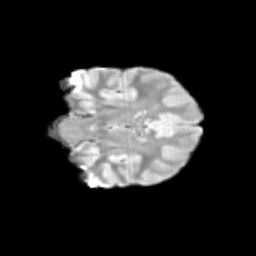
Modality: T2w
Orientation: coronal
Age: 11
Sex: male
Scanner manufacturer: siemens
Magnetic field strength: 3 T
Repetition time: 3.8 s
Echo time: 0.07 s